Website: walmart
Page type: account-selection
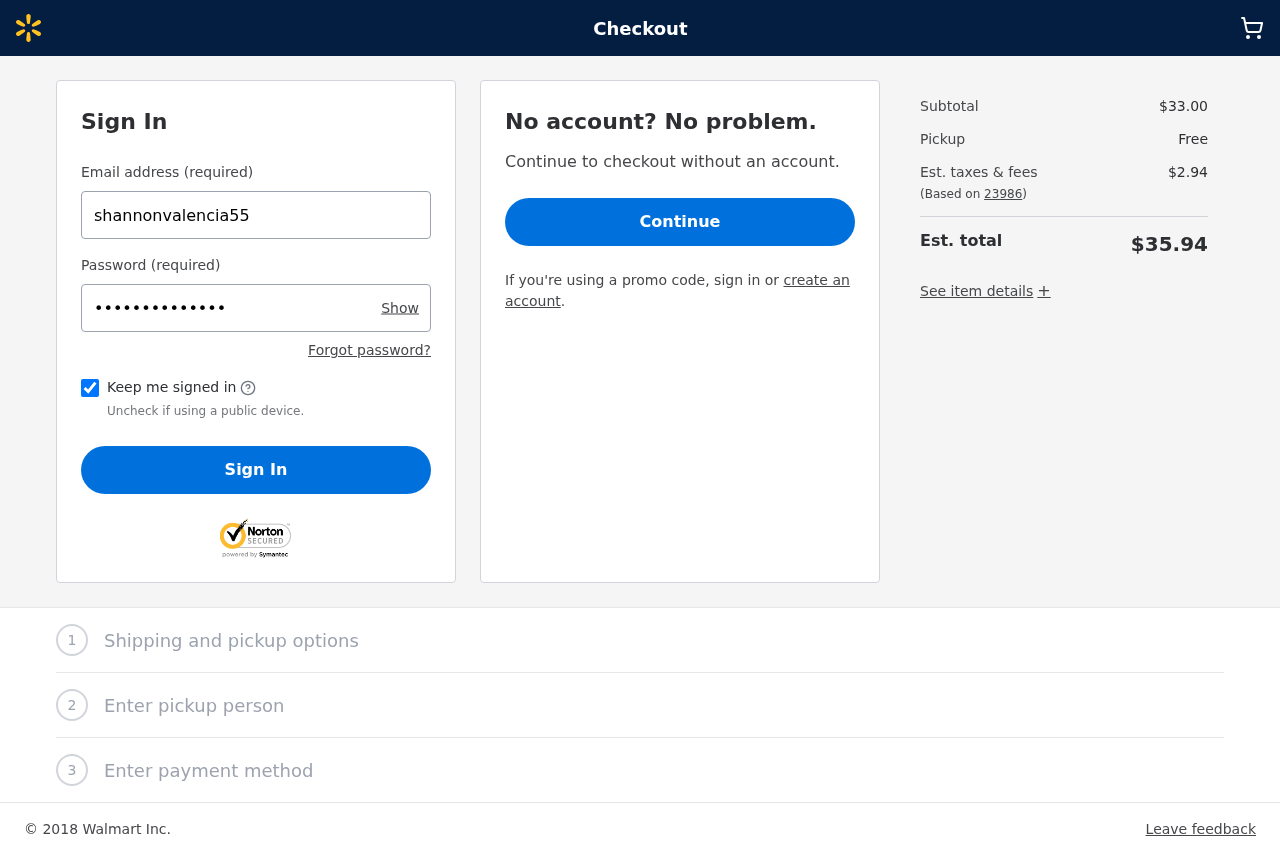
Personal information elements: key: PII_LOGIN_USERNAME
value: shannonvalencia55
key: PII_POSTCODE
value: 23986
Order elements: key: ORDER_SUBTOTAL
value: $33.00
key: ORDER_TAX
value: $2.94
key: ORDER_TOTAL
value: $35.94